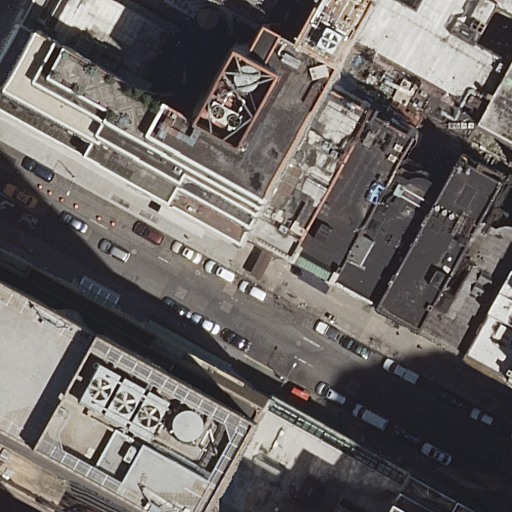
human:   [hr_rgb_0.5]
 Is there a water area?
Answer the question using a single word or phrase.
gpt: no

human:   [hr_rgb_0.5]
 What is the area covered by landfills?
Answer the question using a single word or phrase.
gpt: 0m2

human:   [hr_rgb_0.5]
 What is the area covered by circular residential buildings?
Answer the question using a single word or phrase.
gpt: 0m2

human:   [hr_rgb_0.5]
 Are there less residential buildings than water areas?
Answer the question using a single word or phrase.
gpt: no

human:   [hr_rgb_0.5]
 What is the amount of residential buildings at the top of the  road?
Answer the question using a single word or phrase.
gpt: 11

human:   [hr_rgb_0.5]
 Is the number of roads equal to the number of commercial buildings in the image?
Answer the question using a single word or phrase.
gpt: yes

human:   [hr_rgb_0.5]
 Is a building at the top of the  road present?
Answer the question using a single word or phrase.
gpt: yes

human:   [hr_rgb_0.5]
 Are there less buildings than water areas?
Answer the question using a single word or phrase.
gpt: no

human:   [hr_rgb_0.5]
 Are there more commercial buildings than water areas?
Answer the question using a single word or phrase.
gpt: yes

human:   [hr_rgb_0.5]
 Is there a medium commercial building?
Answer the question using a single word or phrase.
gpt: no

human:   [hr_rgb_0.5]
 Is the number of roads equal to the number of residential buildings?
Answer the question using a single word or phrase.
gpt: no

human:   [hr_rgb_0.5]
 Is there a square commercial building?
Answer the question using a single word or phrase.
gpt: no

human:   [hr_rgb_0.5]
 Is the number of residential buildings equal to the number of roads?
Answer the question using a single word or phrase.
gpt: no

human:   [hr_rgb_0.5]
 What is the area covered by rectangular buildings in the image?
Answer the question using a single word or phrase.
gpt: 1932m2

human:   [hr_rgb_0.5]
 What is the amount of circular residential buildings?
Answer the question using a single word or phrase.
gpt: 0

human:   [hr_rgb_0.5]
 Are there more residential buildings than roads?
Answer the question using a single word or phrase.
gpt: yes

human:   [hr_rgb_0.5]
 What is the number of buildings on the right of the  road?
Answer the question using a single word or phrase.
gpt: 9

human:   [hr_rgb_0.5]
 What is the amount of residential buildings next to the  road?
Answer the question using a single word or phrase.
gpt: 16

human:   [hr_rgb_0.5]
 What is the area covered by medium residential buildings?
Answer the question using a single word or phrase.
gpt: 2143m2

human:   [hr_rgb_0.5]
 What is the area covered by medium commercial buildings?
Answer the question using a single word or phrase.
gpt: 0m2

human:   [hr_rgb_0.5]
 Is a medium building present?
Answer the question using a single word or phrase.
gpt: yes

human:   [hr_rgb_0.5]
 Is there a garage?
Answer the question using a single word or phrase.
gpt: no

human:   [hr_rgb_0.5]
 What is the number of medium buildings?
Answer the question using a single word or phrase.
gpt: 8

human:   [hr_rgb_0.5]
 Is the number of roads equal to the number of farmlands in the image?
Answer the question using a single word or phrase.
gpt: no

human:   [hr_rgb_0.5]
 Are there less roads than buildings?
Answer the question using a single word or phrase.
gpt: yes

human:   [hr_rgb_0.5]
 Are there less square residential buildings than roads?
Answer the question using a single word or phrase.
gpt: yes

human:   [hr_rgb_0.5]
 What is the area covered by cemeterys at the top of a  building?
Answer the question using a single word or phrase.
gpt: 0m2

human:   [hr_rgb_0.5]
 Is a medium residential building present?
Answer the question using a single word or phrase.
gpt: yes

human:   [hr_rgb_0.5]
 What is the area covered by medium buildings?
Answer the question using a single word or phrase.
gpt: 2143m2

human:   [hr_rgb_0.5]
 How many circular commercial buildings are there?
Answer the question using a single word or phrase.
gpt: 0

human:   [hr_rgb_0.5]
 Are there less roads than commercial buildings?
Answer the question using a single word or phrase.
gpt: no

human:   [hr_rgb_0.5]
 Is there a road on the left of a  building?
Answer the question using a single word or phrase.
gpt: no

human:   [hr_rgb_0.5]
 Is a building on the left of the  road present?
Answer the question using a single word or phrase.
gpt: yes

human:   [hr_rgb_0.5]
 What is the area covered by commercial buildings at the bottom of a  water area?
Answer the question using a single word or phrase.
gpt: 0m2

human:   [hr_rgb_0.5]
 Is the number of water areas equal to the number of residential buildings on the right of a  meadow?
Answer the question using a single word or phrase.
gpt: yes

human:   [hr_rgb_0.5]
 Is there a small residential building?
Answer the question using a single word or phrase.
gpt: yes